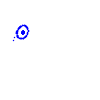
Particle: kaon